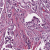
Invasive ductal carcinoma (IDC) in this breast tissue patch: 1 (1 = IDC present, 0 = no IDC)